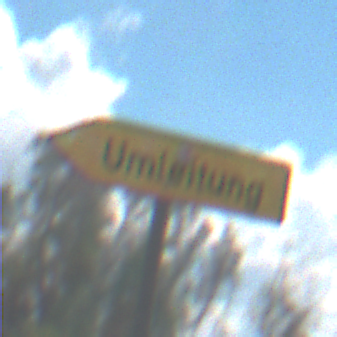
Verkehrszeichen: UmleitungswegweiserLinksweisend
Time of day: Midday
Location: Outdoor (Nature)
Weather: PartlyCloudy
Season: NotSpecified
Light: Natural